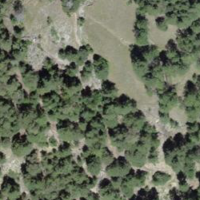
EUNIS habitat code: 44
Species observed at this site:
Plantago media